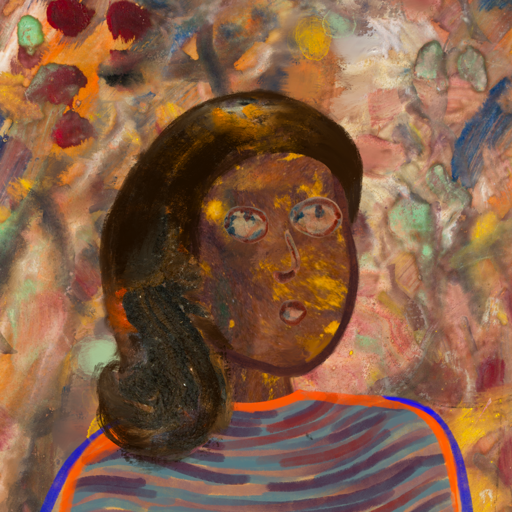
Background: Mother_And_Son_Mother, Head And Neck Side: Comrade, Face Side: Orphan, Bust: Experience, Hair Side: Gypsy_Queen, Head Accessory: Blank, Second Necklace: Blank, Necklace: Blank, Baby: Blank